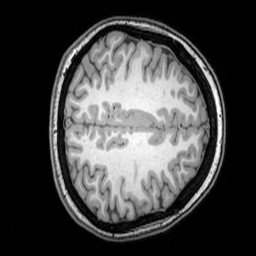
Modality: T1w
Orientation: axial
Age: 21
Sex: female
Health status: healthy
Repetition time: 0.081 s
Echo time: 0.037 s